Interaction volume radius: 5 \u00c5
Interaction volume height: 50 \u00c5
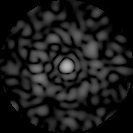
Disorder parameter: 0.86